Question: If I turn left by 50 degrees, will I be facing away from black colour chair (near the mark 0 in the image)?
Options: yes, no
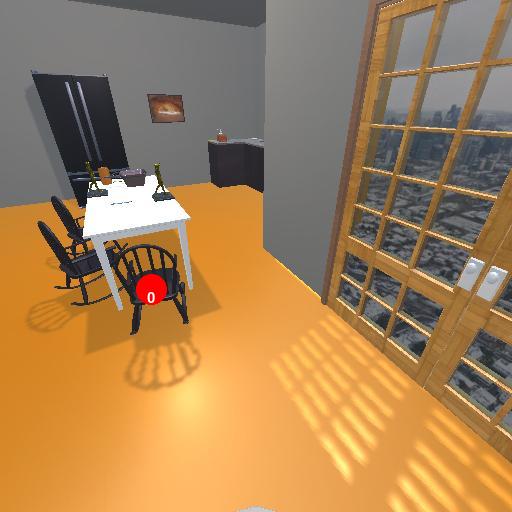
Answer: yes